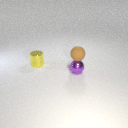
small brown rubber sphere above small purple metal sphere